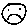
Label: smiley face